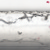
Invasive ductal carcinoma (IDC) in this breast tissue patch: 0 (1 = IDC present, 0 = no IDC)